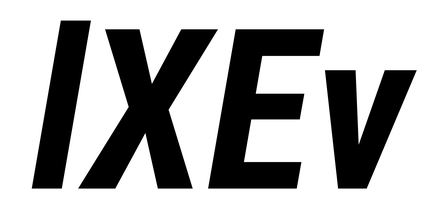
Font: Roboto-Italic_Condensed_Bold_Italic